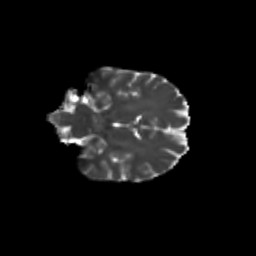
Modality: T2w
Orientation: coronal
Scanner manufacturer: siemens
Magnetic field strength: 3 T
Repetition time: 9.2 s
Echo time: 0.084 s